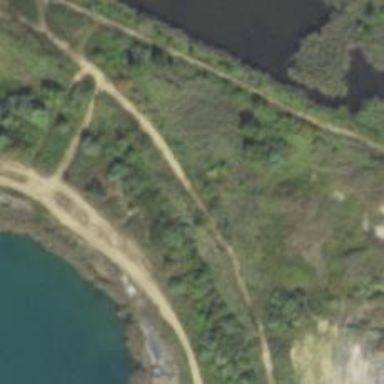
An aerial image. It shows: Abandoned railway spur.